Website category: camera
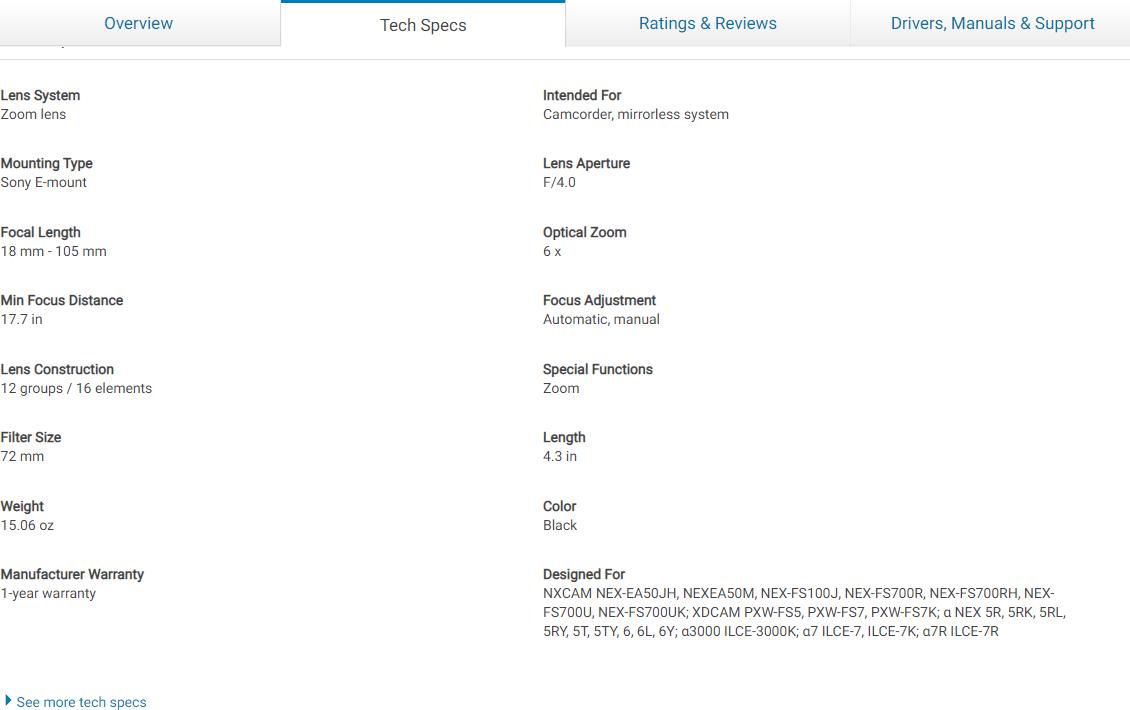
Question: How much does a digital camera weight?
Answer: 15.06 oz

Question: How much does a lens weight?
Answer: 15.06 oz

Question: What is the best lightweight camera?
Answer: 15.06 oz

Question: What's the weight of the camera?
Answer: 15.06 oz

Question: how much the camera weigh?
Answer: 15.06 oz

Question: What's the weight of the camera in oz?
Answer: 15.06 oz

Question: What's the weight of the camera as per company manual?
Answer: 15.06 oz